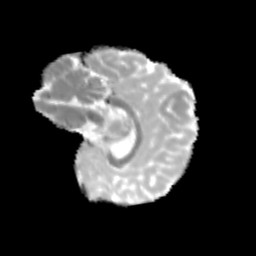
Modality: MD
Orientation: sagittal
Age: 11
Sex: female
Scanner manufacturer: siemens
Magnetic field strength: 3 T
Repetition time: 3.8 s
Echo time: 0.07 s